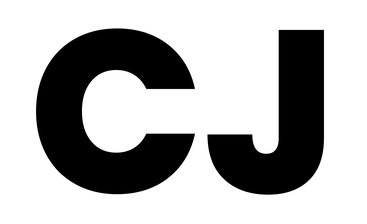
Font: Poppins-ExtraBold